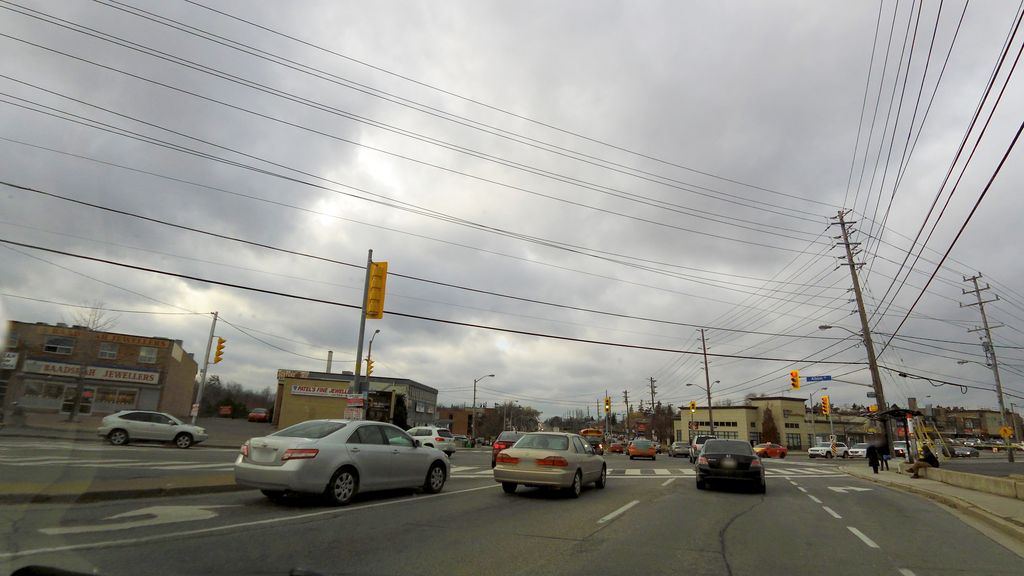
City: toronto